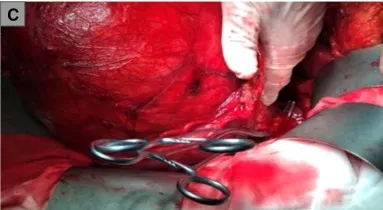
A considerable part of the RCC mass was shifted out of the body for the convenience of surgical operations.
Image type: medical_photograph (other_medical_photograph)